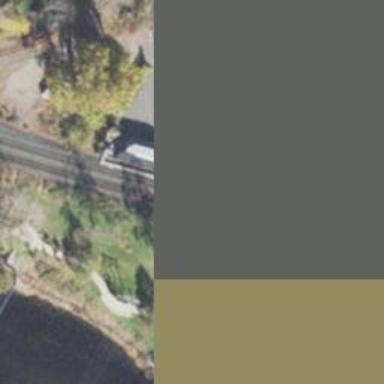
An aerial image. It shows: Bridge over railway line.